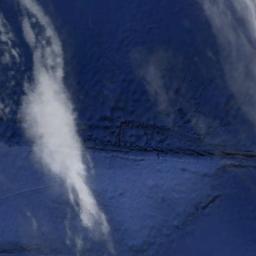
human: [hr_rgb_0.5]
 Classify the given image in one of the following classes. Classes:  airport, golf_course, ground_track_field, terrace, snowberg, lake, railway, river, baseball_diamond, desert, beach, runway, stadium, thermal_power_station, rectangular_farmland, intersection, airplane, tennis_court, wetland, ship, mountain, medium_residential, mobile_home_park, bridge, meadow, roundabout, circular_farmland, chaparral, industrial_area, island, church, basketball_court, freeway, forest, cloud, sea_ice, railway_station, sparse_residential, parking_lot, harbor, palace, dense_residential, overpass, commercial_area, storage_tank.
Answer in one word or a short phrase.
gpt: cloud